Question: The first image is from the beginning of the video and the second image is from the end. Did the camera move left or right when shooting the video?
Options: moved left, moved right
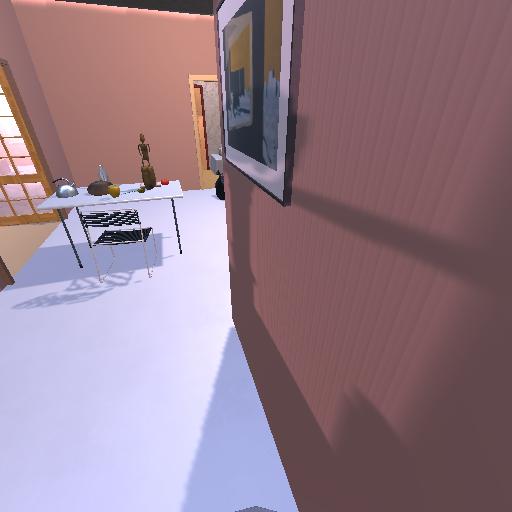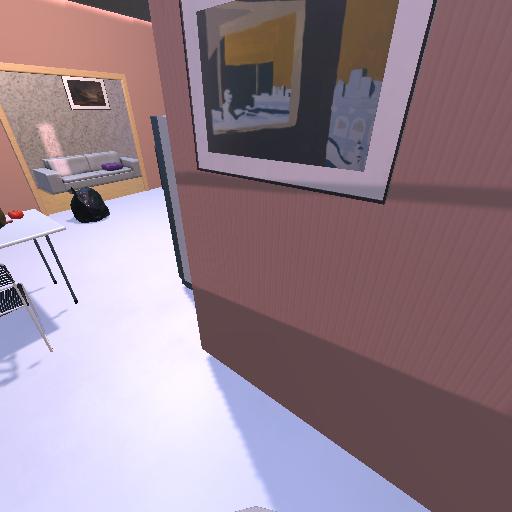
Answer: moved left